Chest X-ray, AP view. Patient: 24 years old, sex M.
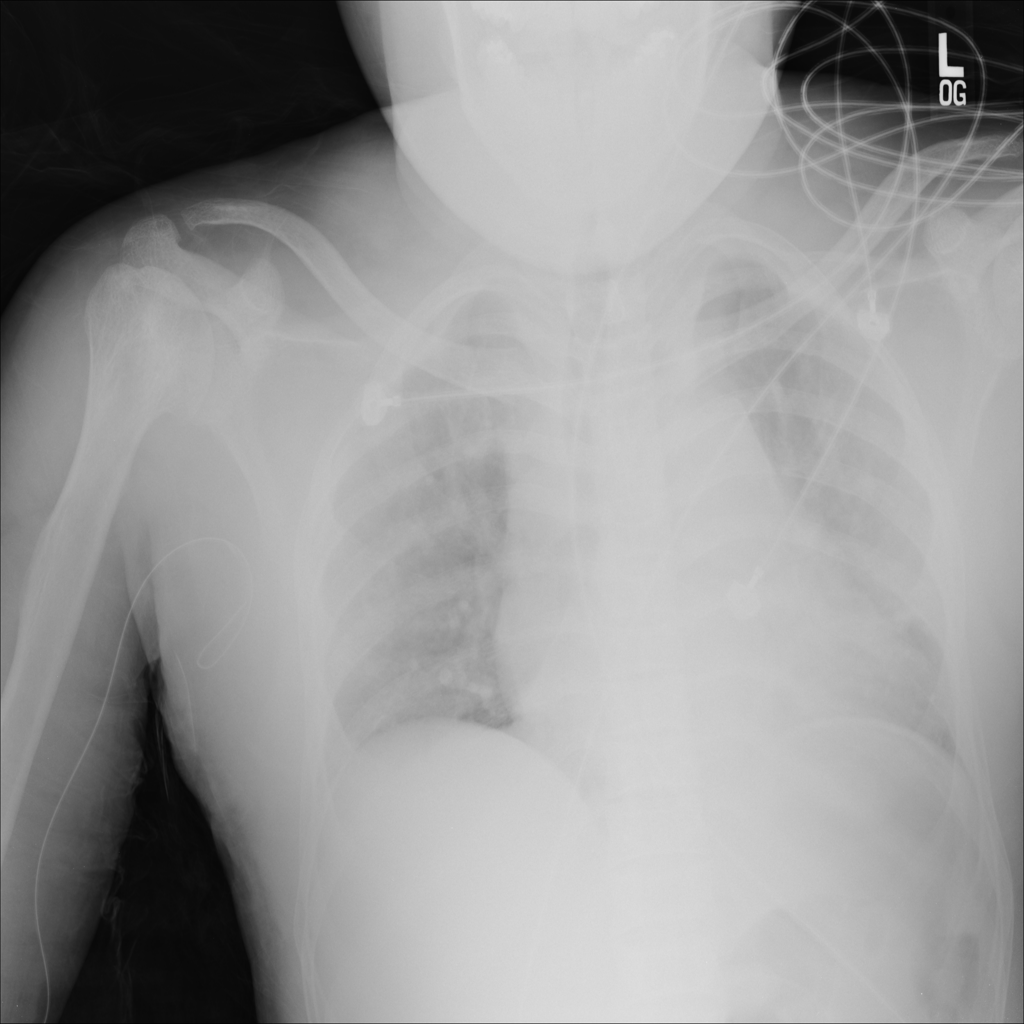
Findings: Atelectasis